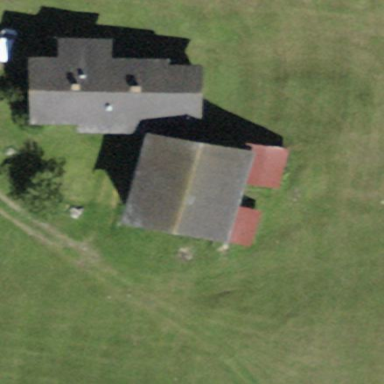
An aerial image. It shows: Building with tiled roof.